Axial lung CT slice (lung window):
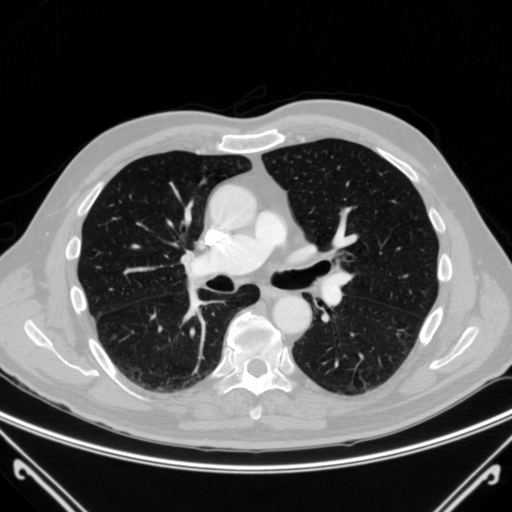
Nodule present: yes
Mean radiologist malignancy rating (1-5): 3